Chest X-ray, PA view. Patient: 48 years old, sex F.
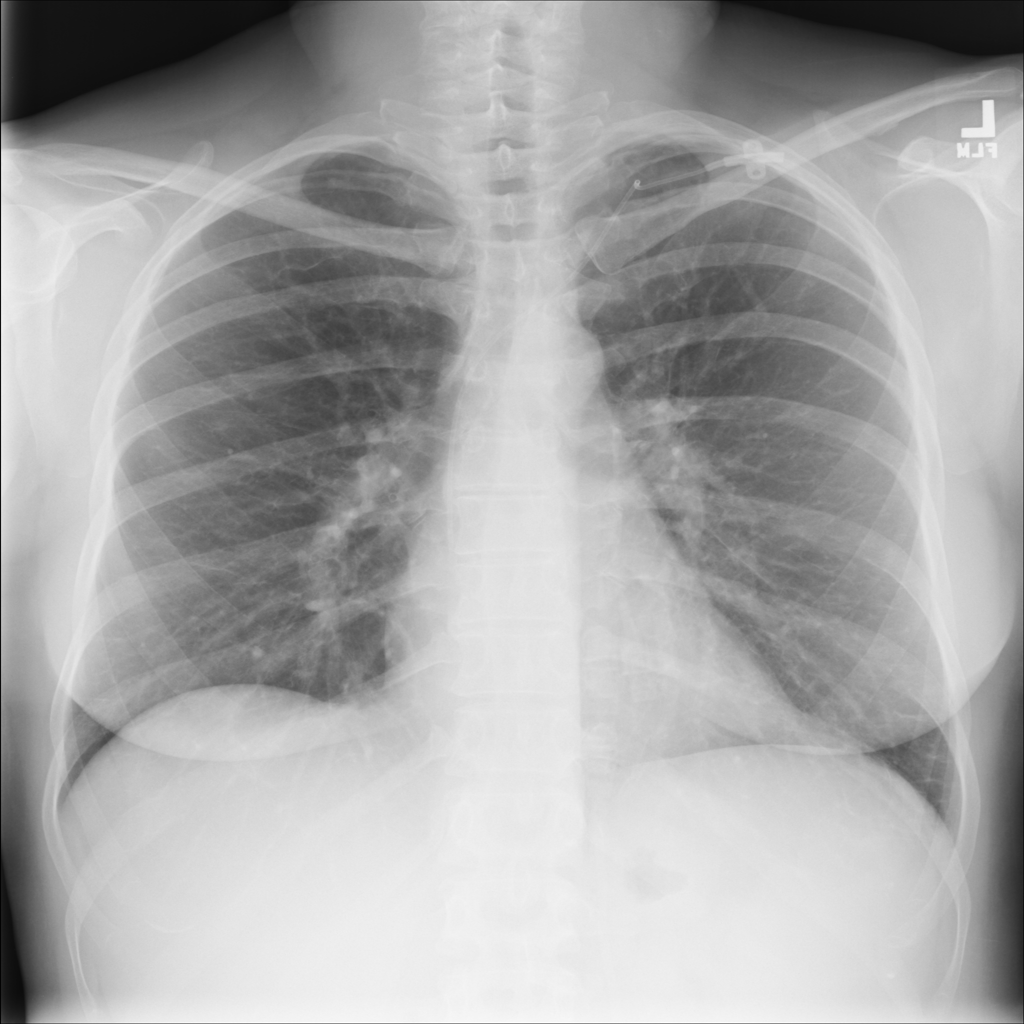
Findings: No Finding